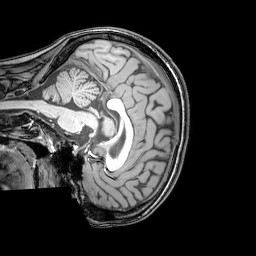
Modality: T1w
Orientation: sagittal
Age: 23
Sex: female
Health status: healthy
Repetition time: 0.081 s
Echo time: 0.037 s